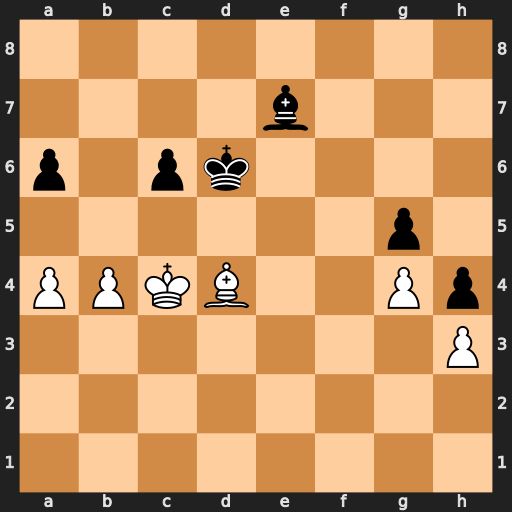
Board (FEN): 8/4b3/p1pk4/6p1/PPKB2Pp/7P/8/8
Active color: w
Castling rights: -
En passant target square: -
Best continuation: Bc5+ Ke6 Bxe7